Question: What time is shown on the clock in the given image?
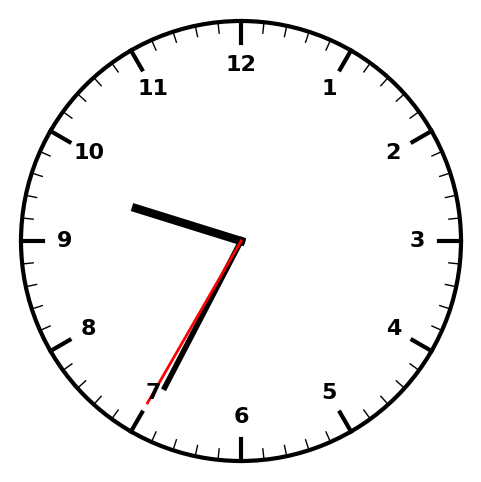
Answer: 09:34:35